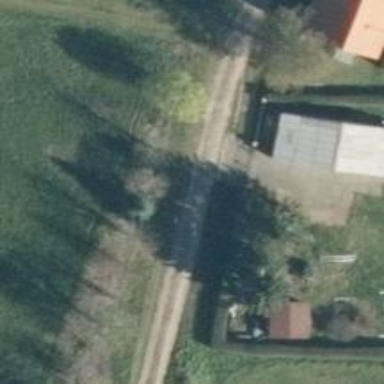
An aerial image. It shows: Track with grade3 tracktype.